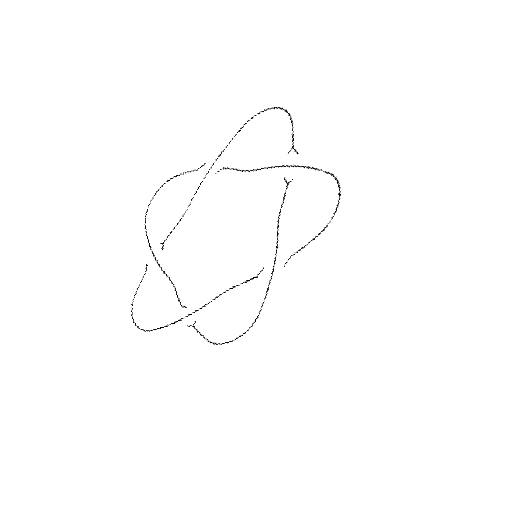
Crossing number: 5